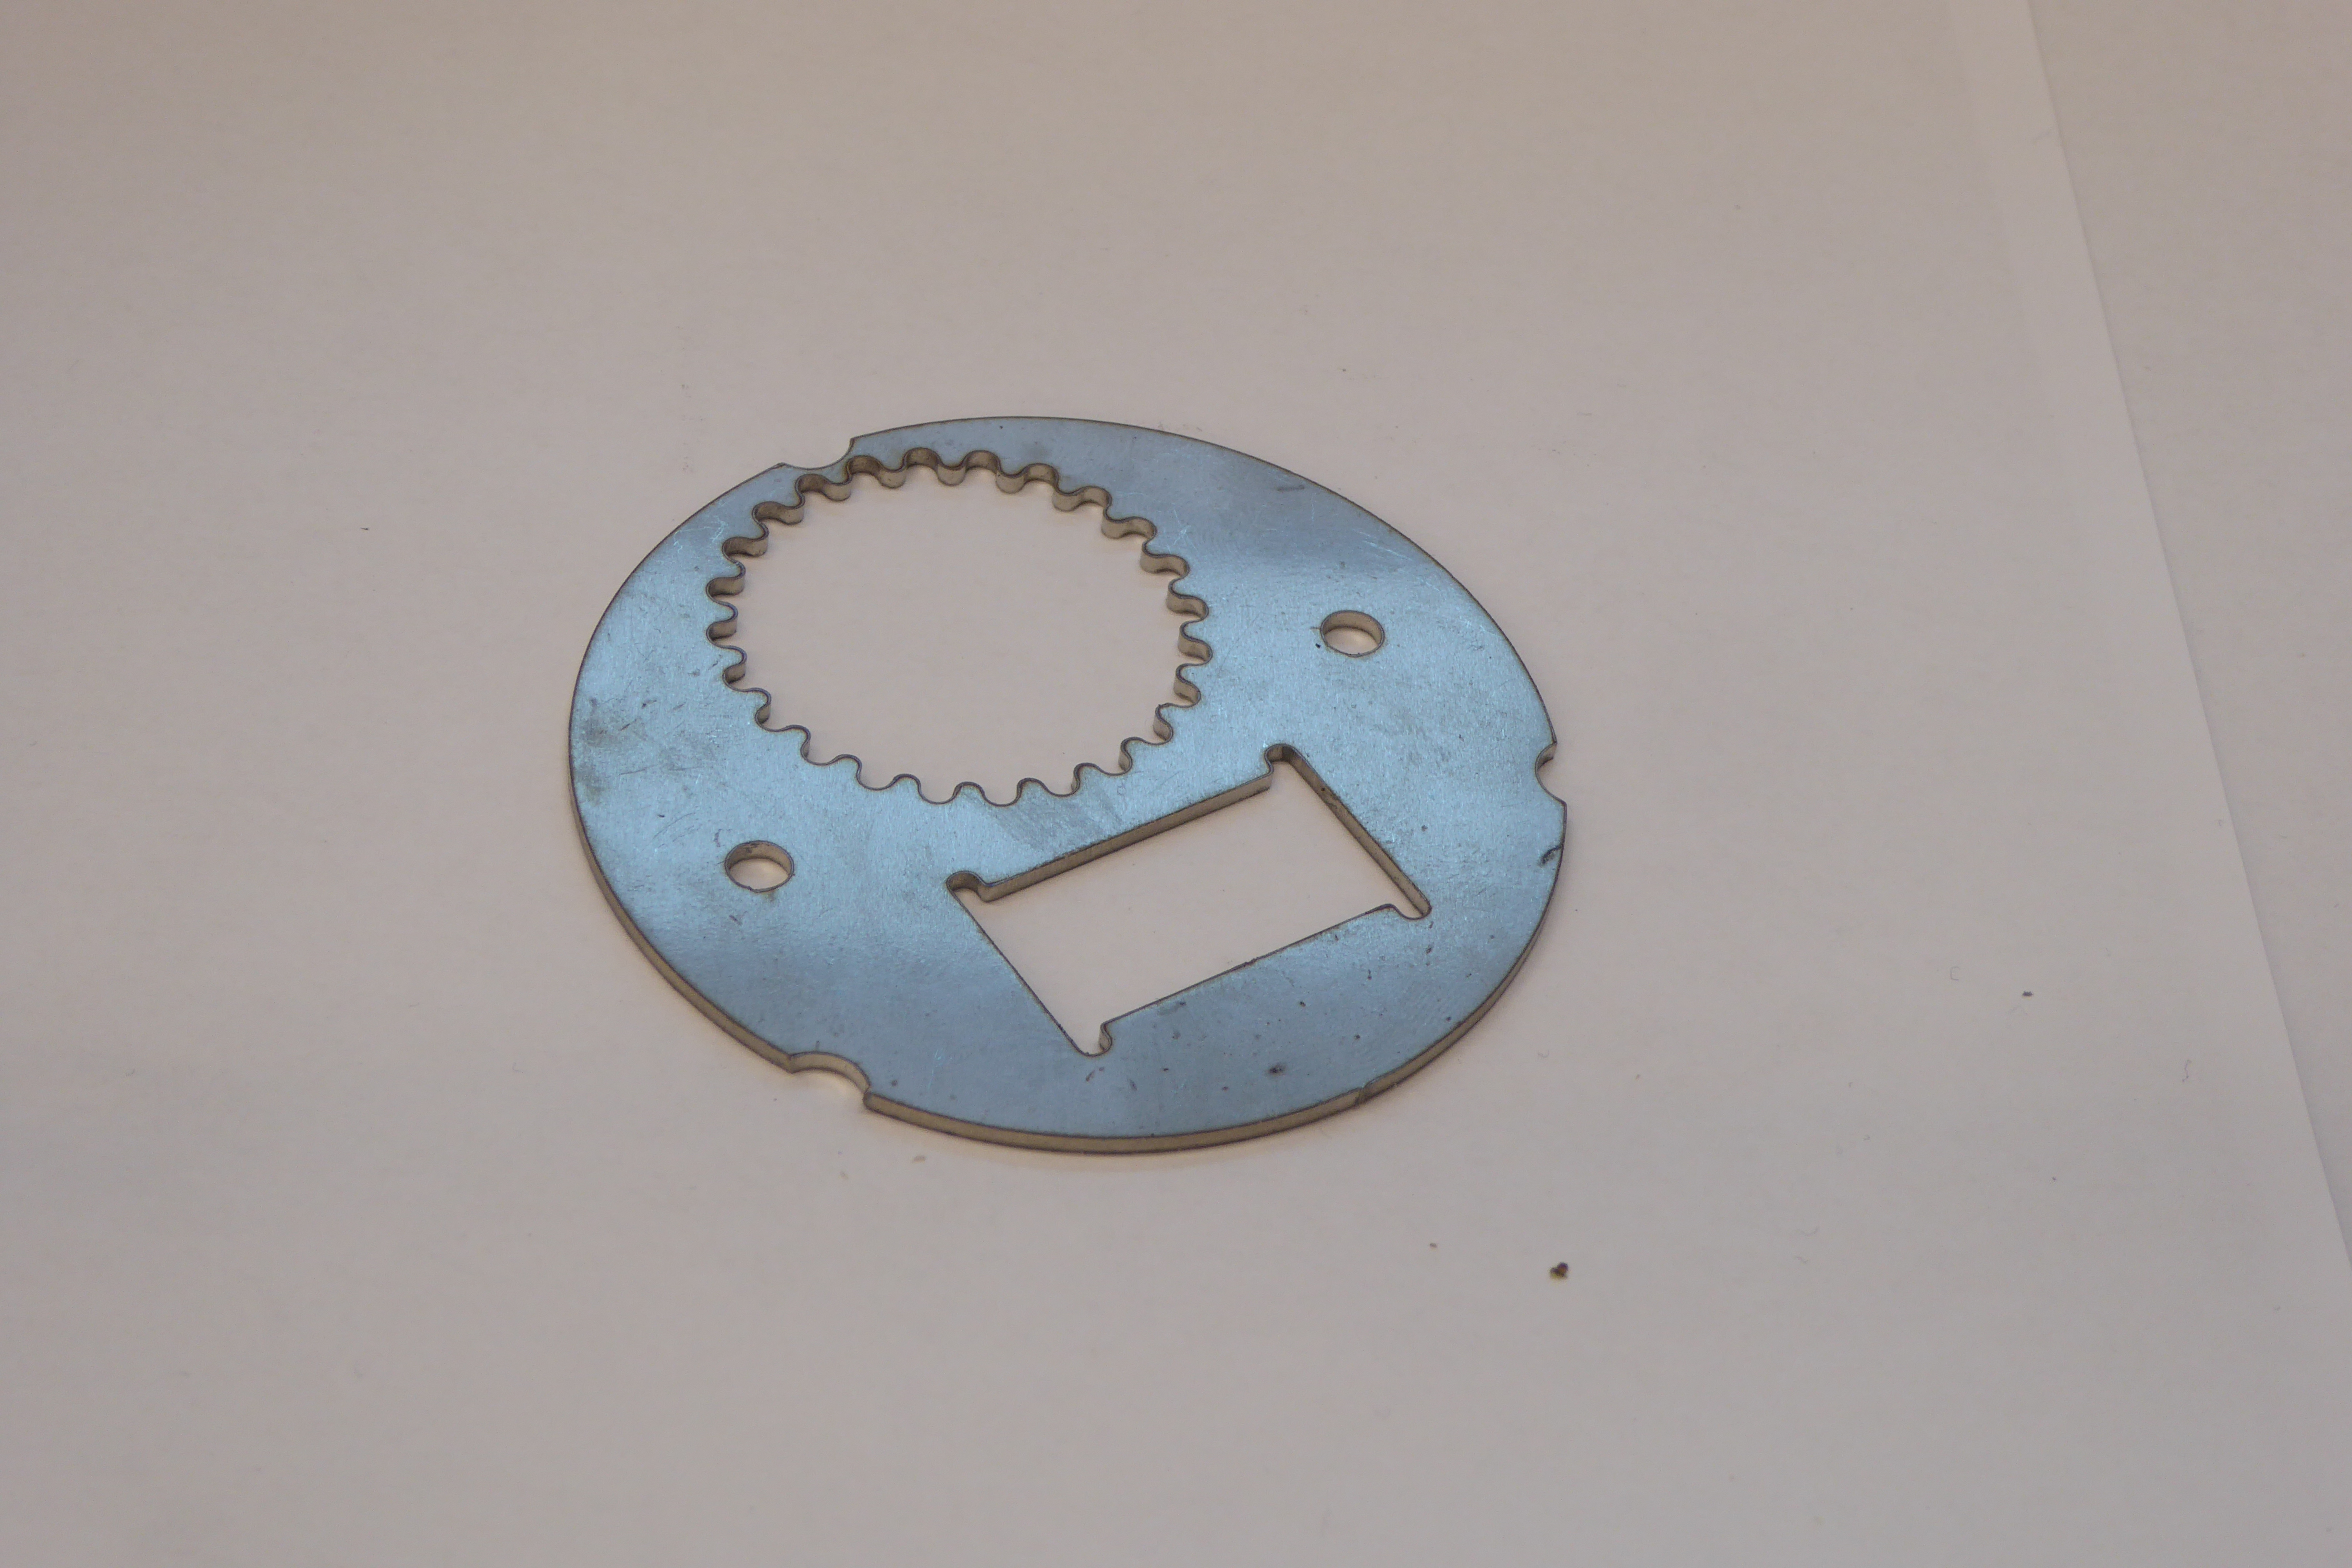
Label: Bottle Opener - Inlay